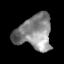
Tissue: skin
Cell type: Epithelial cells
Senescence score: 0.227
Nuclear area (px): 1184
Mean DAPI intensity: 137.401